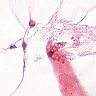
Metastatic tissue present: no